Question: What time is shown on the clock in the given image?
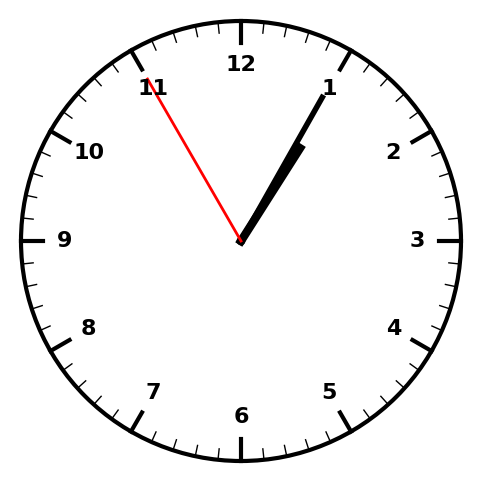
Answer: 01:04:55